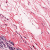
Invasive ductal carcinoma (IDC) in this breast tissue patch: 0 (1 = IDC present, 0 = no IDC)